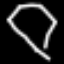
Label: diamond